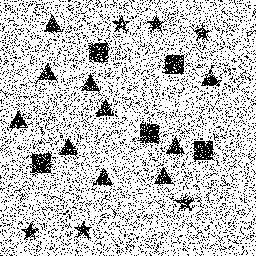
Squares: 5
Triangles: 10
Stars: 6
Total shapes: 21